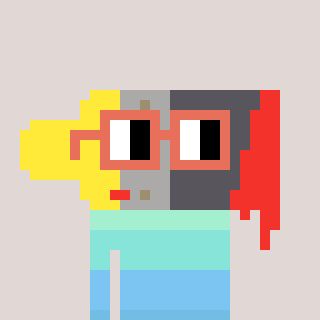
a pixel art character with square orange glasses, a paintbrush-shaped head and a magenta-colored body on a warm background